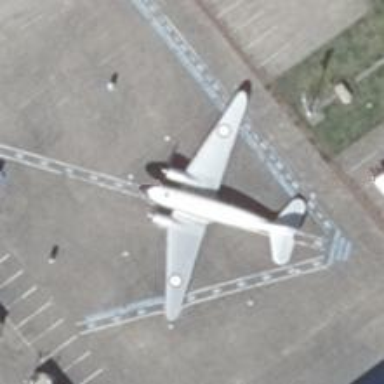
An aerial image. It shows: Historic aircraft.